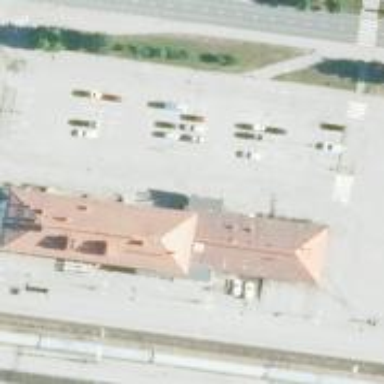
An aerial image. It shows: Car rental facility.